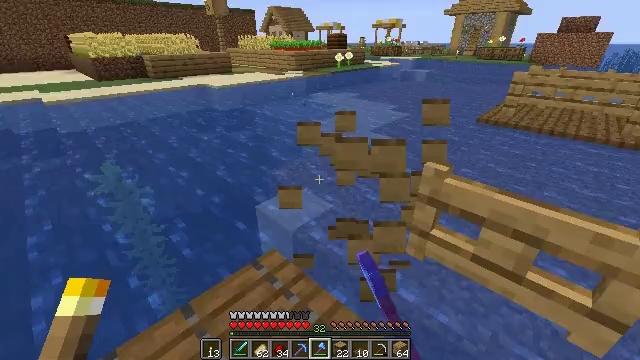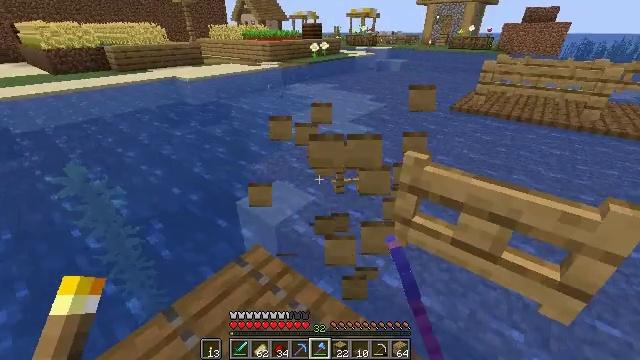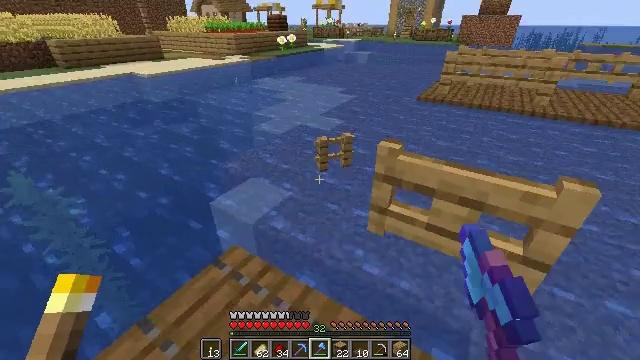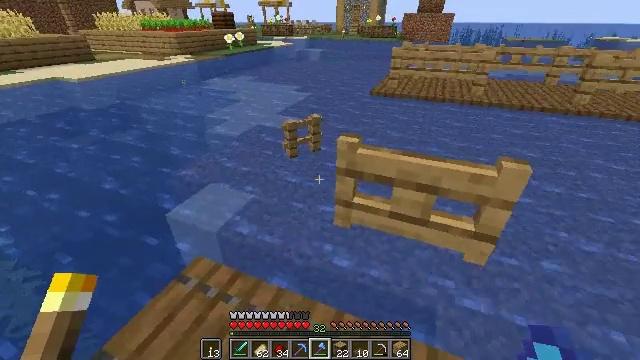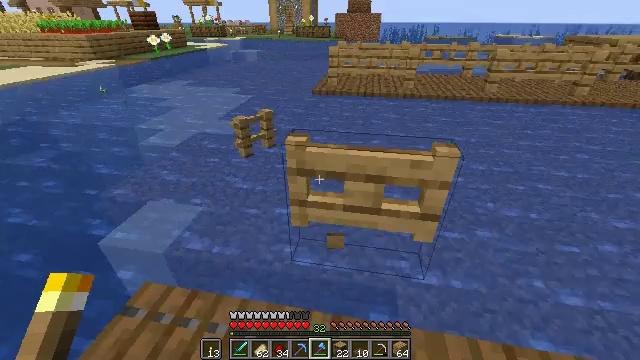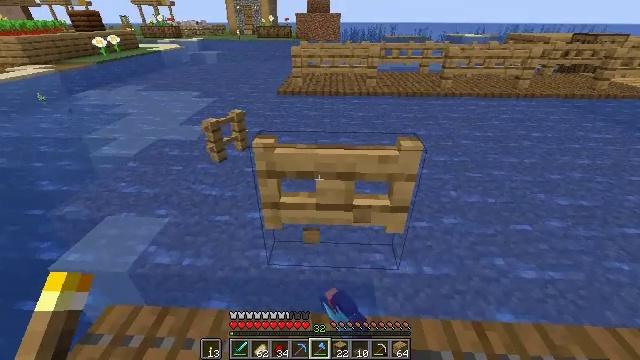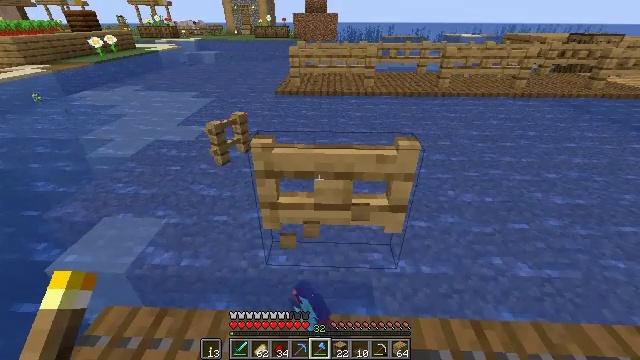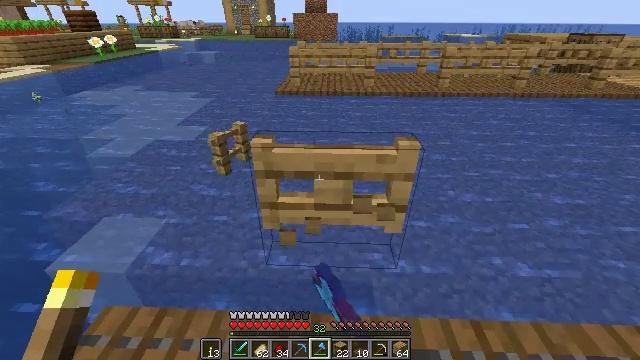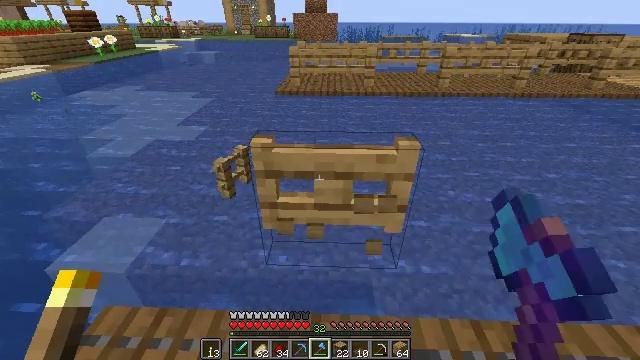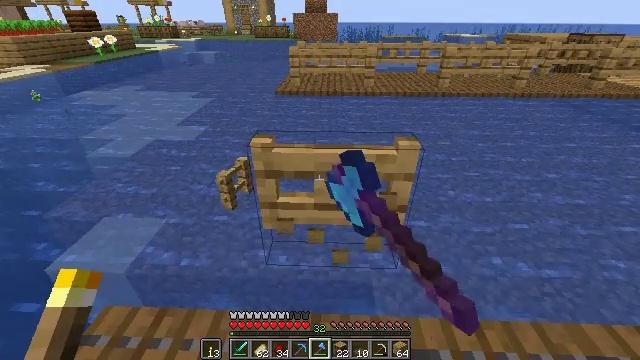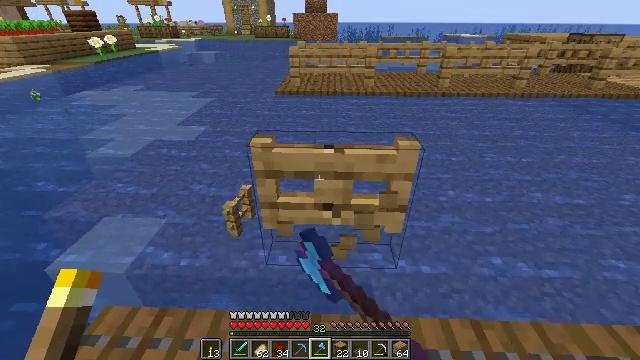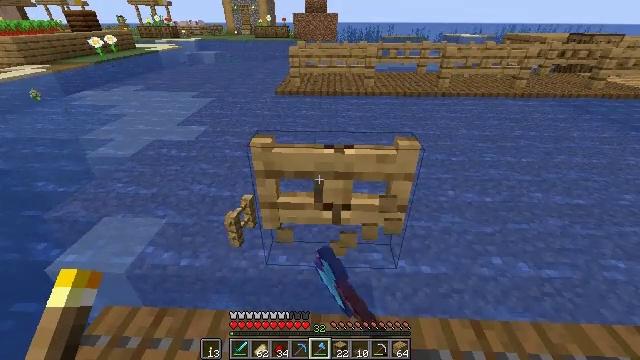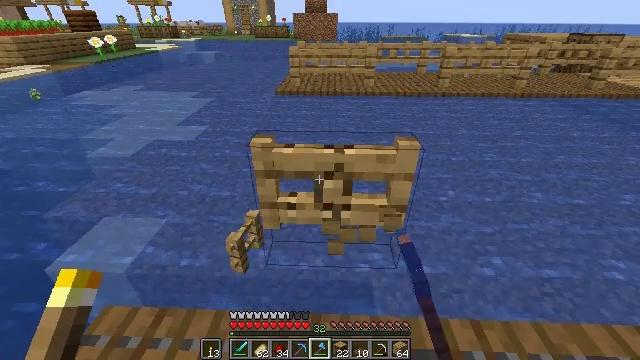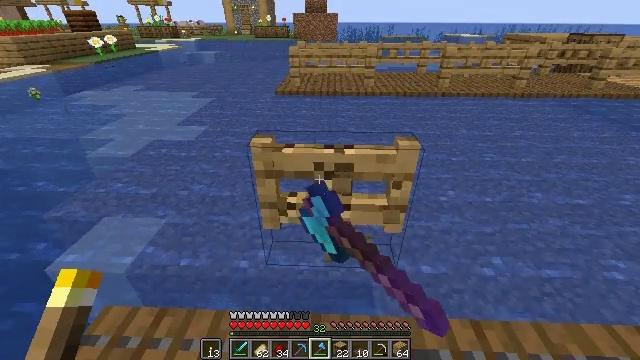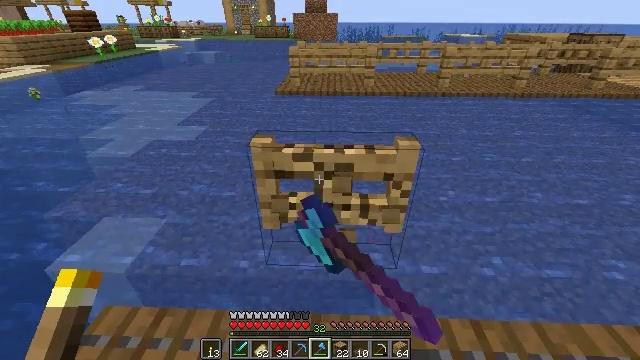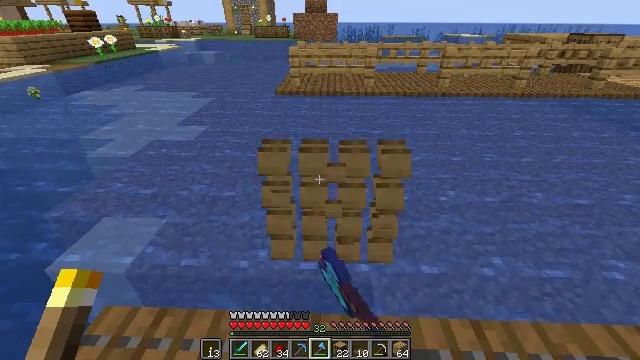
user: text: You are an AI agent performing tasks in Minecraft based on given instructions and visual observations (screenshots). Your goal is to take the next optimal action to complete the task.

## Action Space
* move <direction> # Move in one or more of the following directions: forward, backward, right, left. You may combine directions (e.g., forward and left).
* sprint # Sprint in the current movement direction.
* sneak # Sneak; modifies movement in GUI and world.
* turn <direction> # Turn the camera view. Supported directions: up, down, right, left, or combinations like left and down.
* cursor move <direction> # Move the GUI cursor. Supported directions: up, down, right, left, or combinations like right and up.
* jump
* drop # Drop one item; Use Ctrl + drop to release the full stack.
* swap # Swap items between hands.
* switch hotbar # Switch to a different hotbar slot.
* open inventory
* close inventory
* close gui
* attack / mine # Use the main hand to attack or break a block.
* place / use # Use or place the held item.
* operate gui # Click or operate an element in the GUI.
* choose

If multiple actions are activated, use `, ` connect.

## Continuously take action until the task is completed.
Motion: motion action
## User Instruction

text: Collect materials from the oak fence gate.
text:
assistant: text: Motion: turn right and down, attack / mine
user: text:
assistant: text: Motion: turn right and down, attack / mine
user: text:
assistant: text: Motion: turn right, attack / mine
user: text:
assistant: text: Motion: turn right, attack / mine
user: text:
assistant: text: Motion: turn right, attack / mine
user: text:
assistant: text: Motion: attack / mine
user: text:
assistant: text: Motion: attack / mine
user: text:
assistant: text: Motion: attack / mine
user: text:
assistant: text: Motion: attack / mine
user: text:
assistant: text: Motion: attack / mine
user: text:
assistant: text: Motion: attack / mine
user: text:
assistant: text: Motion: attack / mine
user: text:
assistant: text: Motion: attack / mine
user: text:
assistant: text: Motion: attack / mine
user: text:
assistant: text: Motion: attack / mine
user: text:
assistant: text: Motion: attack / mine
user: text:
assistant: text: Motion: move left, attack / mine
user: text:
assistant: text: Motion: move forward and move left, attack / mine
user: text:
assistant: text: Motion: move forward and move left, attack / mine
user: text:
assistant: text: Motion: attack / mine